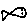
Label: fish